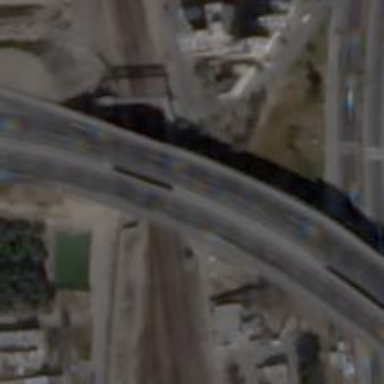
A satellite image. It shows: Trunk highway with bridge.